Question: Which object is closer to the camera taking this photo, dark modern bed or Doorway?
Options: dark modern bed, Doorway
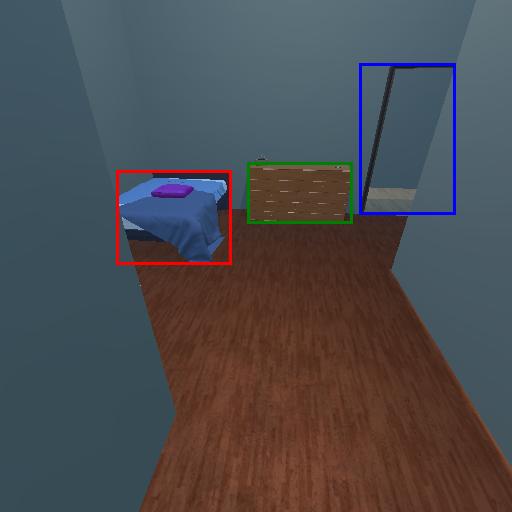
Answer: dark modern bed